Field crop: maize
Growth stage: 2
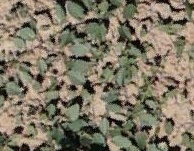
Species: convolvulus